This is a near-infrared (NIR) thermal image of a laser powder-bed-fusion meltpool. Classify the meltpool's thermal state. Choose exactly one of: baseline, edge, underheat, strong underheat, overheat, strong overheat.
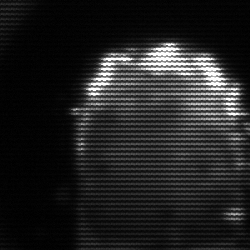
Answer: baseline